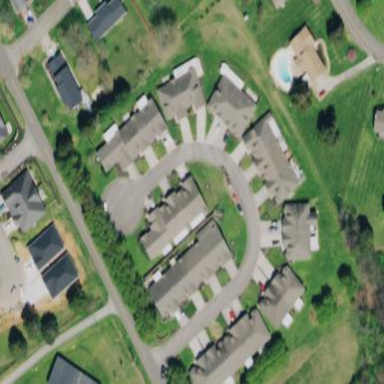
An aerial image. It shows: Condominium in residential area.